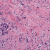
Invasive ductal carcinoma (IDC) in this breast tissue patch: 1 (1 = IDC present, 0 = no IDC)